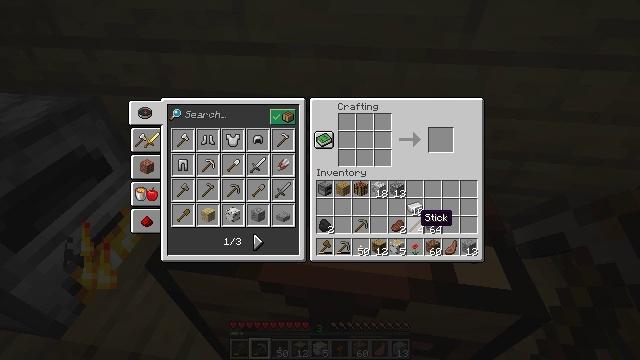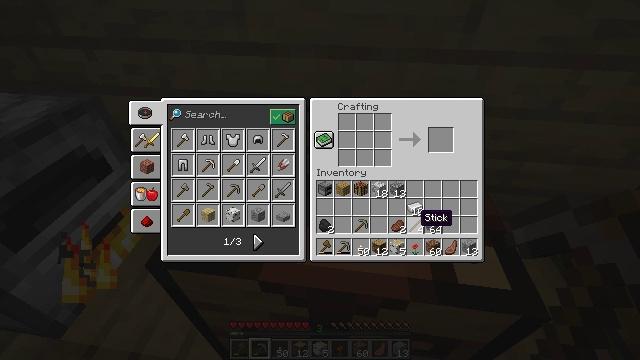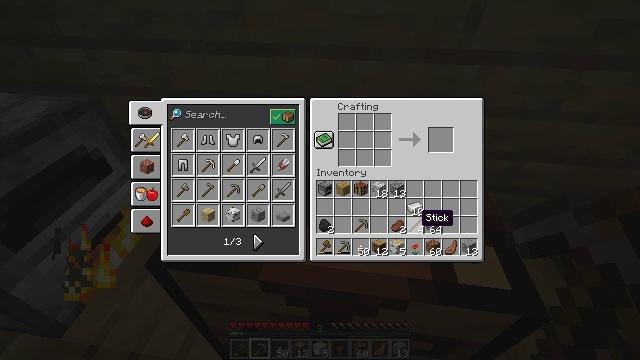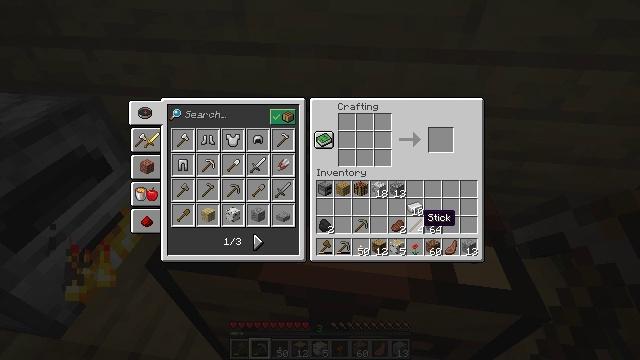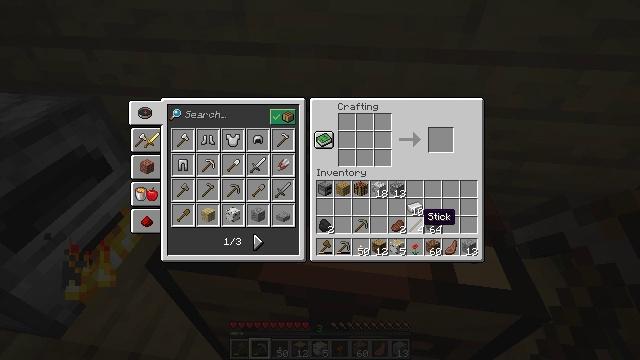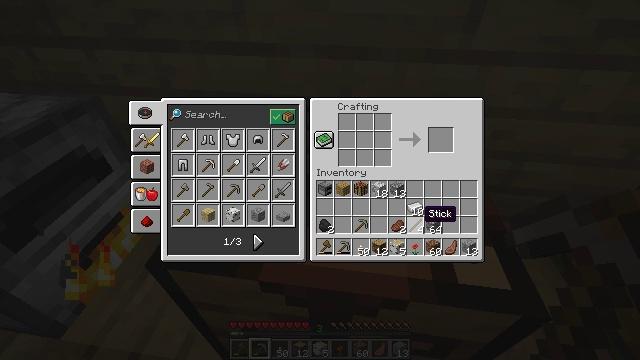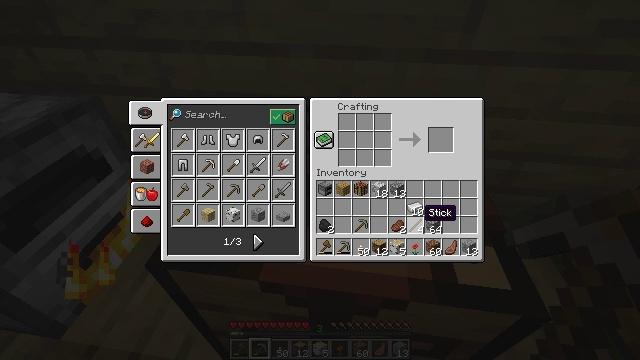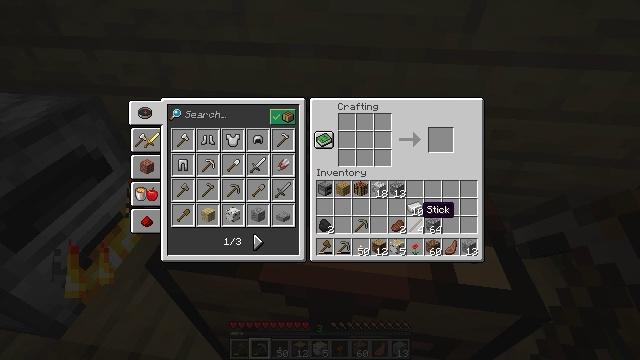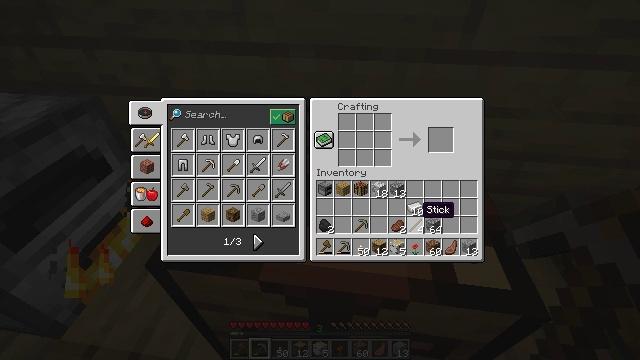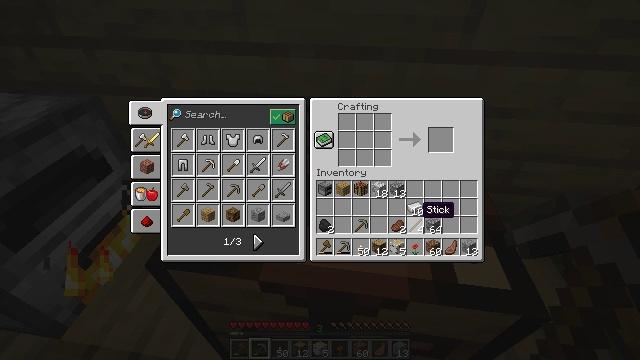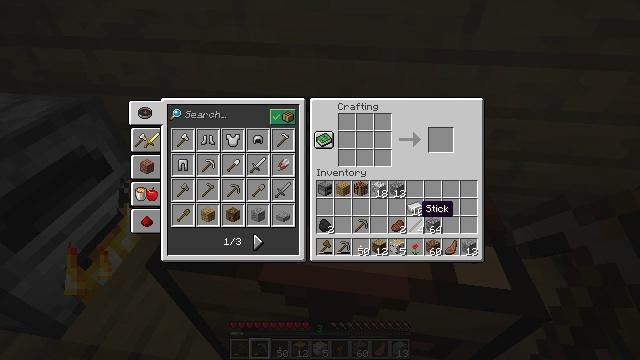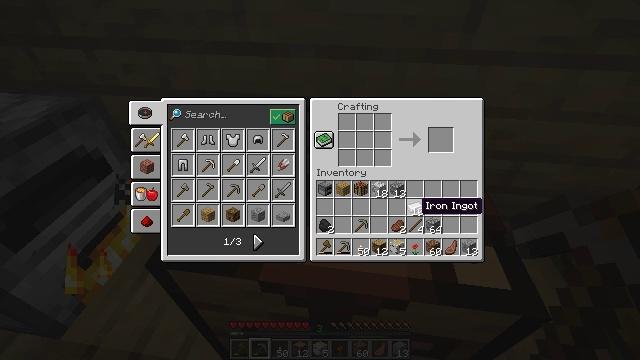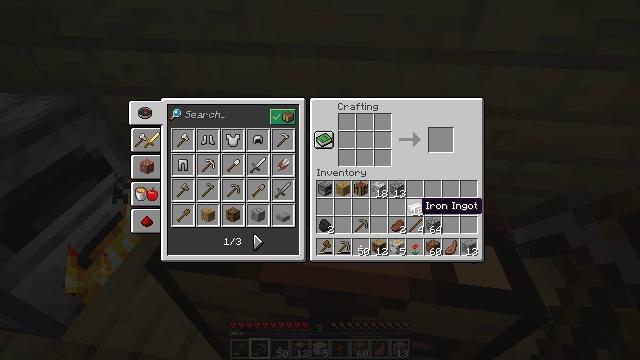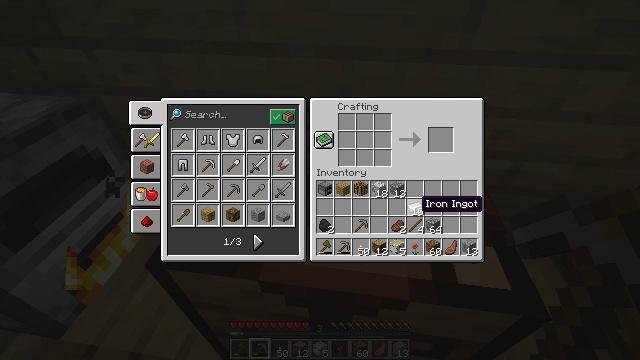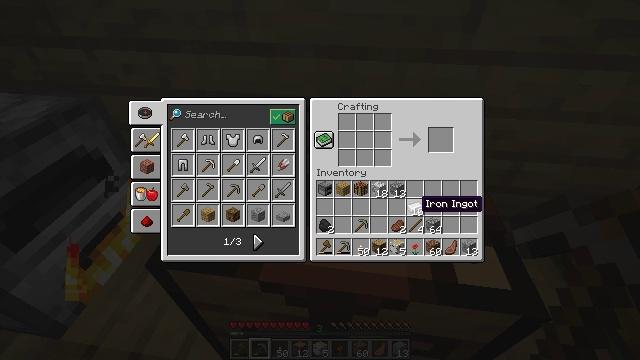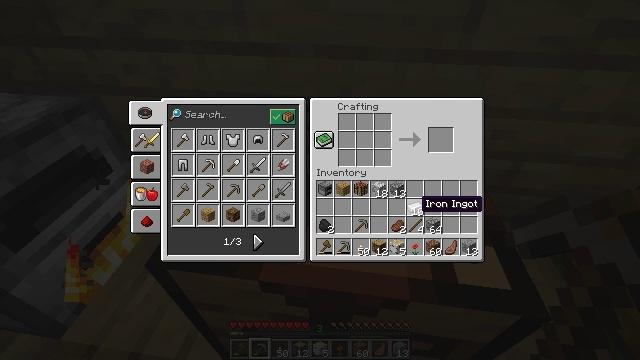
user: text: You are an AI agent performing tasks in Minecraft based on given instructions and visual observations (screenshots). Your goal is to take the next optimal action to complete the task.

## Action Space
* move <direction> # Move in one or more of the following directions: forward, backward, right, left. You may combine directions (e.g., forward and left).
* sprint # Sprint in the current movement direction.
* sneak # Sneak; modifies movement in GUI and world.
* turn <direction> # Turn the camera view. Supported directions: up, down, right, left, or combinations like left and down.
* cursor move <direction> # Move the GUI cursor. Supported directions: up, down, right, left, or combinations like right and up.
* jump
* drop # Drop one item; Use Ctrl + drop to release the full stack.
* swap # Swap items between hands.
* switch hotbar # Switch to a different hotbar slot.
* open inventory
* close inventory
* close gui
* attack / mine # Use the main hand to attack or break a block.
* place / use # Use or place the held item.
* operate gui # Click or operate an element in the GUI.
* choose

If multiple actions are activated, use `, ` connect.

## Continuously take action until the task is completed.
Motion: motion action
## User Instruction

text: Use iron ingots to craft an iron door.
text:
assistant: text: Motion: no_op
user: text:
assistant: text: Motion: no_op
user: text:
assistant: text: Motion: no_op
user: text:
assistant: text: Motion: no_op
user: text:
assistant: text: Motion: no_op
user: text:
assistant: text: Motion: no_op
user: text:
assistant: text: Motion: no_op
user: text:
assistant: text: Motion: no_op
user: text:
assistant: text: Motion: no_op
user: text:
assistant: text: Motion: no_op
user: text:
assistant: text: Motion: no_op
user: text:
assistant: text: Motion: no_op
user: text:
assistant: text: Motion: no_op
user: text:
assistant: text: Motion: no_op
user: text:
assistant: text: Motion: no_op
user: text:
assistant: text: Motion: operate gui
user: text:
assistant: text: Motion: operate gui
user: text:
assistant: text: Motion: operate gui
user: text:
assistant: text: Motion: no_op
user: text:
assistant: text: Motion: no_op
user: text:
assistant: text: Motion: cursor move left and up
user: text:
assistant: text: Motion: cursor move up
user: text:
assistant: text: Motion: cursor move left and up
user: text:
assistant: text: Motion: no_op
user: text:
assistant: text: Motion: no_op
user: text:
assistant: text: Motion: cursor move left and up
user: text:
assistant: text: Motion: no_op
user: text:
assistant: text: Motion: no_op
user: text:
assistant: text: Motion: no_op
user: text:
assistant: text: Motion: no_op